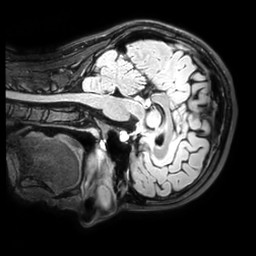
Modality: FLAIR
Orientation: sagittal
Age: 22
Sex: female
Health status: healthy
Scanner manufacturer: philips
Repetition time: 4.8 s
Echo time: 0.2812 s